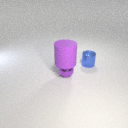
small blue metal cylinder behind small purple metal sphere